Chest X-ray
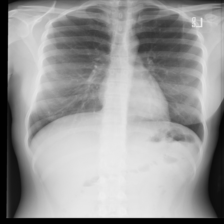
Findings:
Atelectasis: negative
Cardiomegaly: negative
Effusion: negative
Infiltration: negative
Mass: negative
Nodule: negative
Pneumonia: negative
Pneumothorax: negative
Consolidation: negative
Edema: negative
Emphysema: negative
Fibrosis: negative
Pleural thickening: negative
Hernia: negative